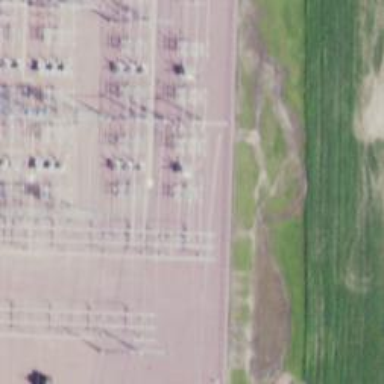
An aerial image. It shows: Switch used for power control.